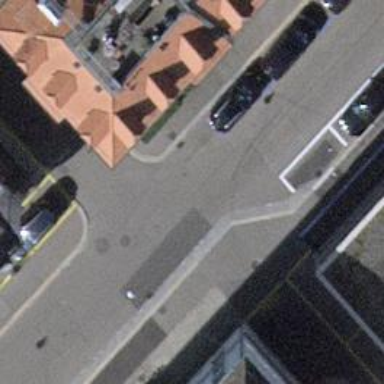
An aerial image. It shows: Residential road with asphalt surface. It has separate sidewalks on both sides.